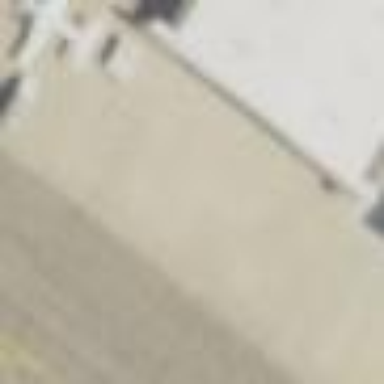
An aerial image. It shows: Concrete apron at the airport.